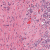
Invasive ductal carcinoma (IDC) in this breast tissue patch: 1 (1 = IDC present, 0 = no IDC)